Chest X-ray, PA view. Patient: 23 years old, sex M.
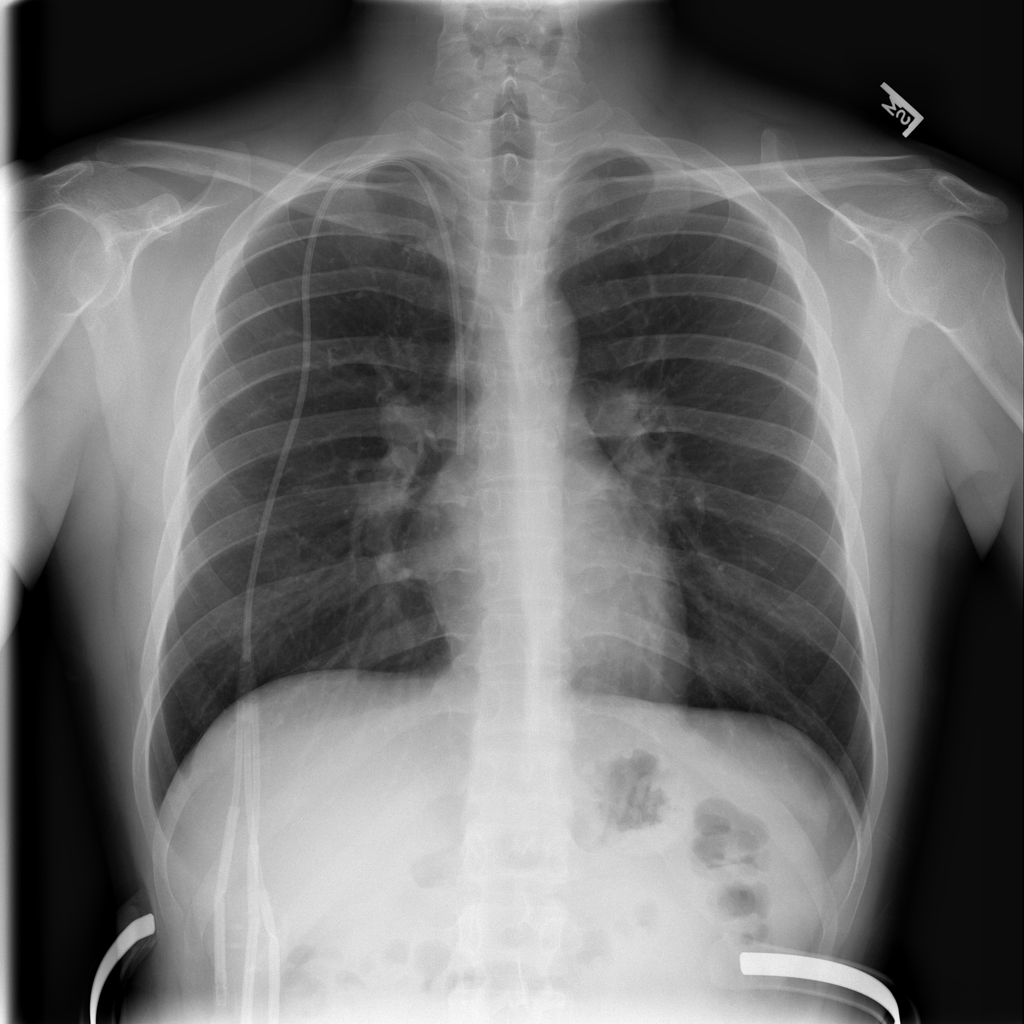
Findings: No Finding